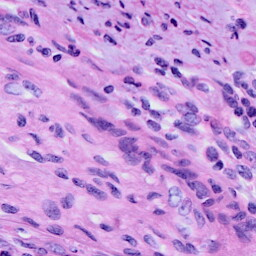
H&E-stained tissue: Cervix